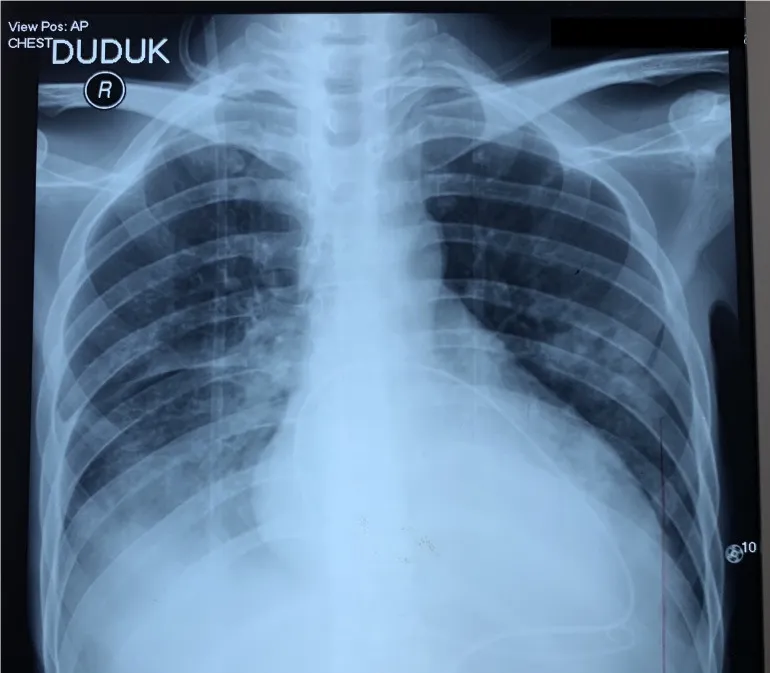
Chest X-ray on the 14
th day of treatment showed left parahilar ground glass appearance with suspicion of lung metastasis and pleural effusion. . Pericardial fluid pigtail was already inserted for drainage of pericardial effusion.
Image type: radiology (x_ray)